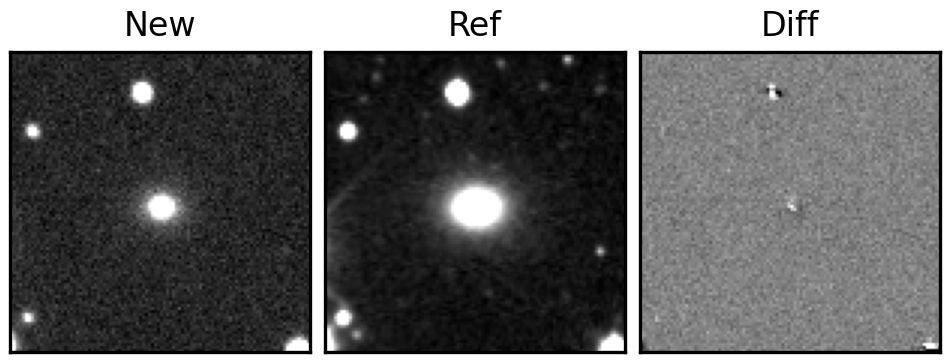
Label: bogus